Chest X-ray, PA view. Patient: 62 years old, sex M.
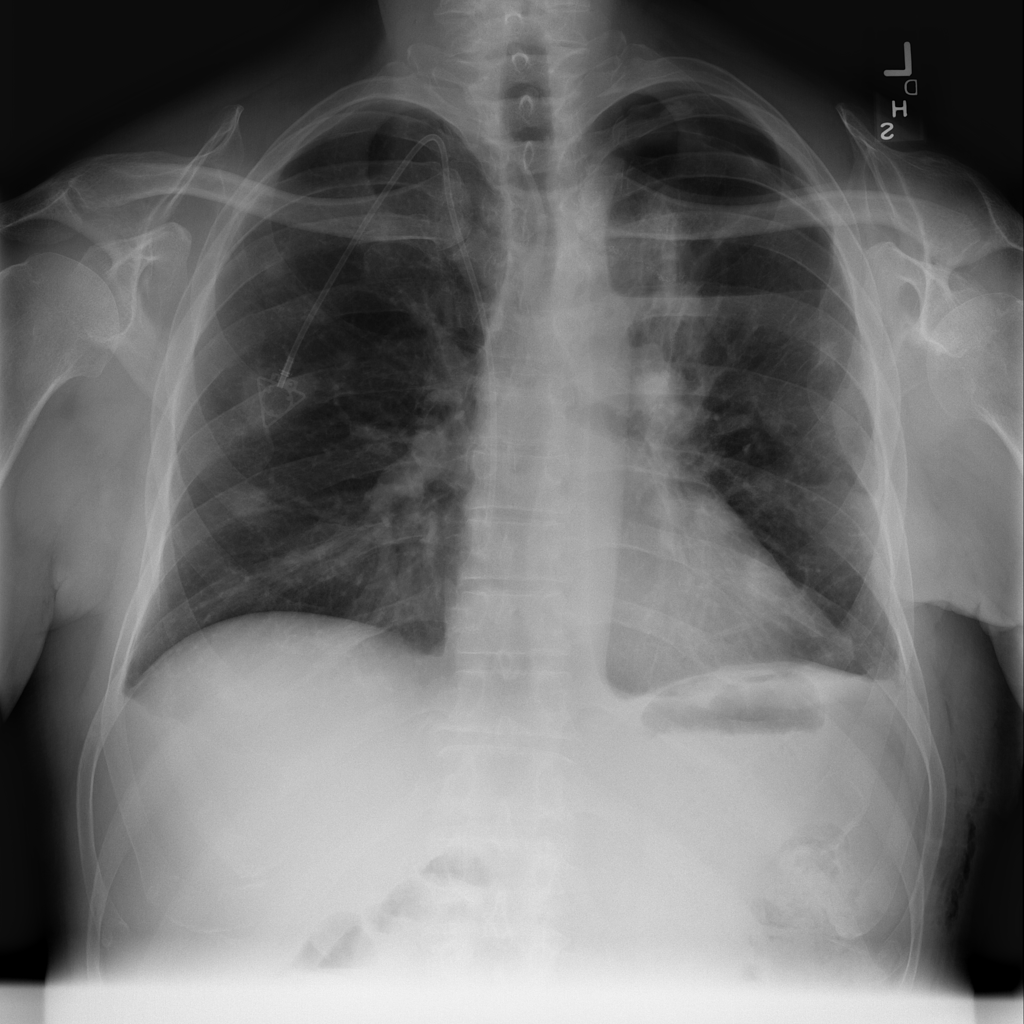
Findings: Nodule